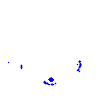
Particle: electron